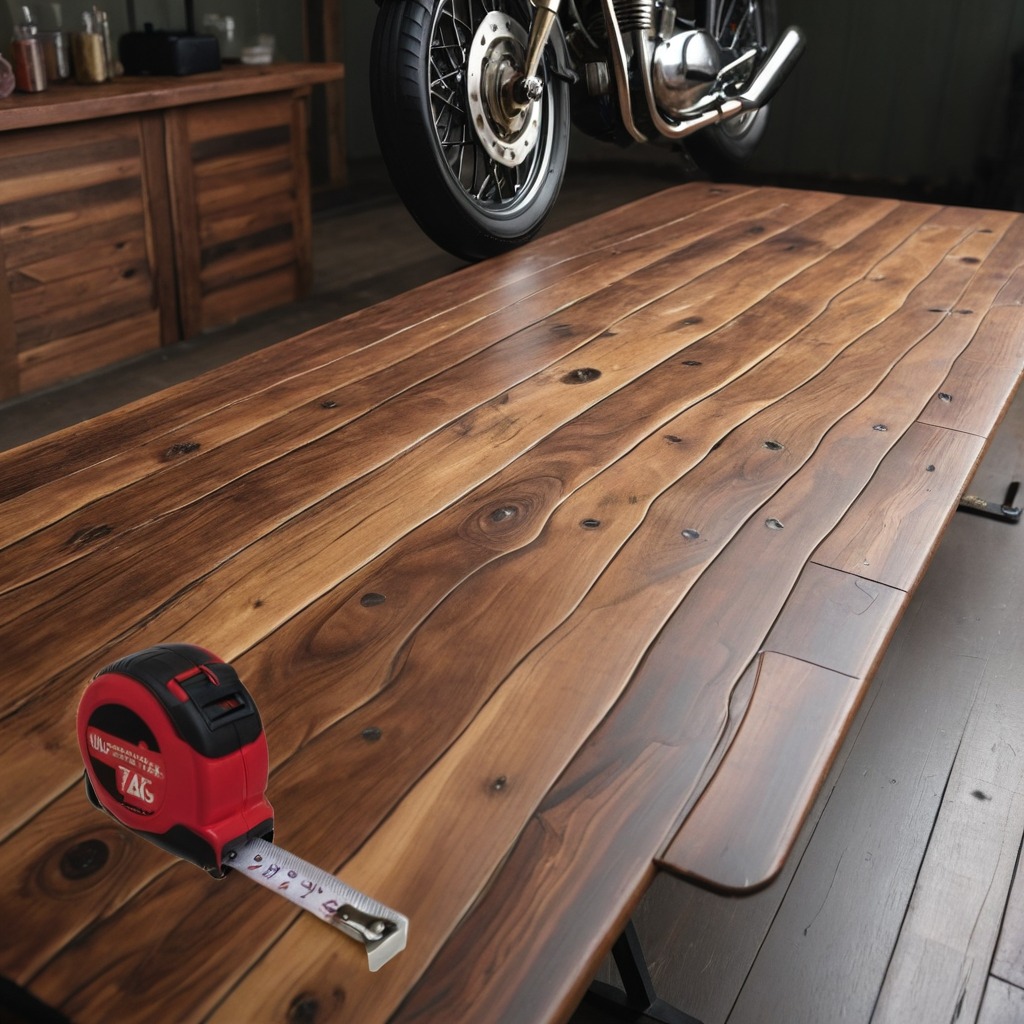
A measuring tape lies on an oil-spilled wooden table in a vintage motorcycle garage.